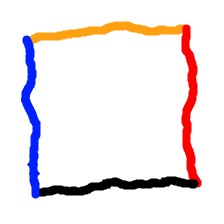
Shape: square